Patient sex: M
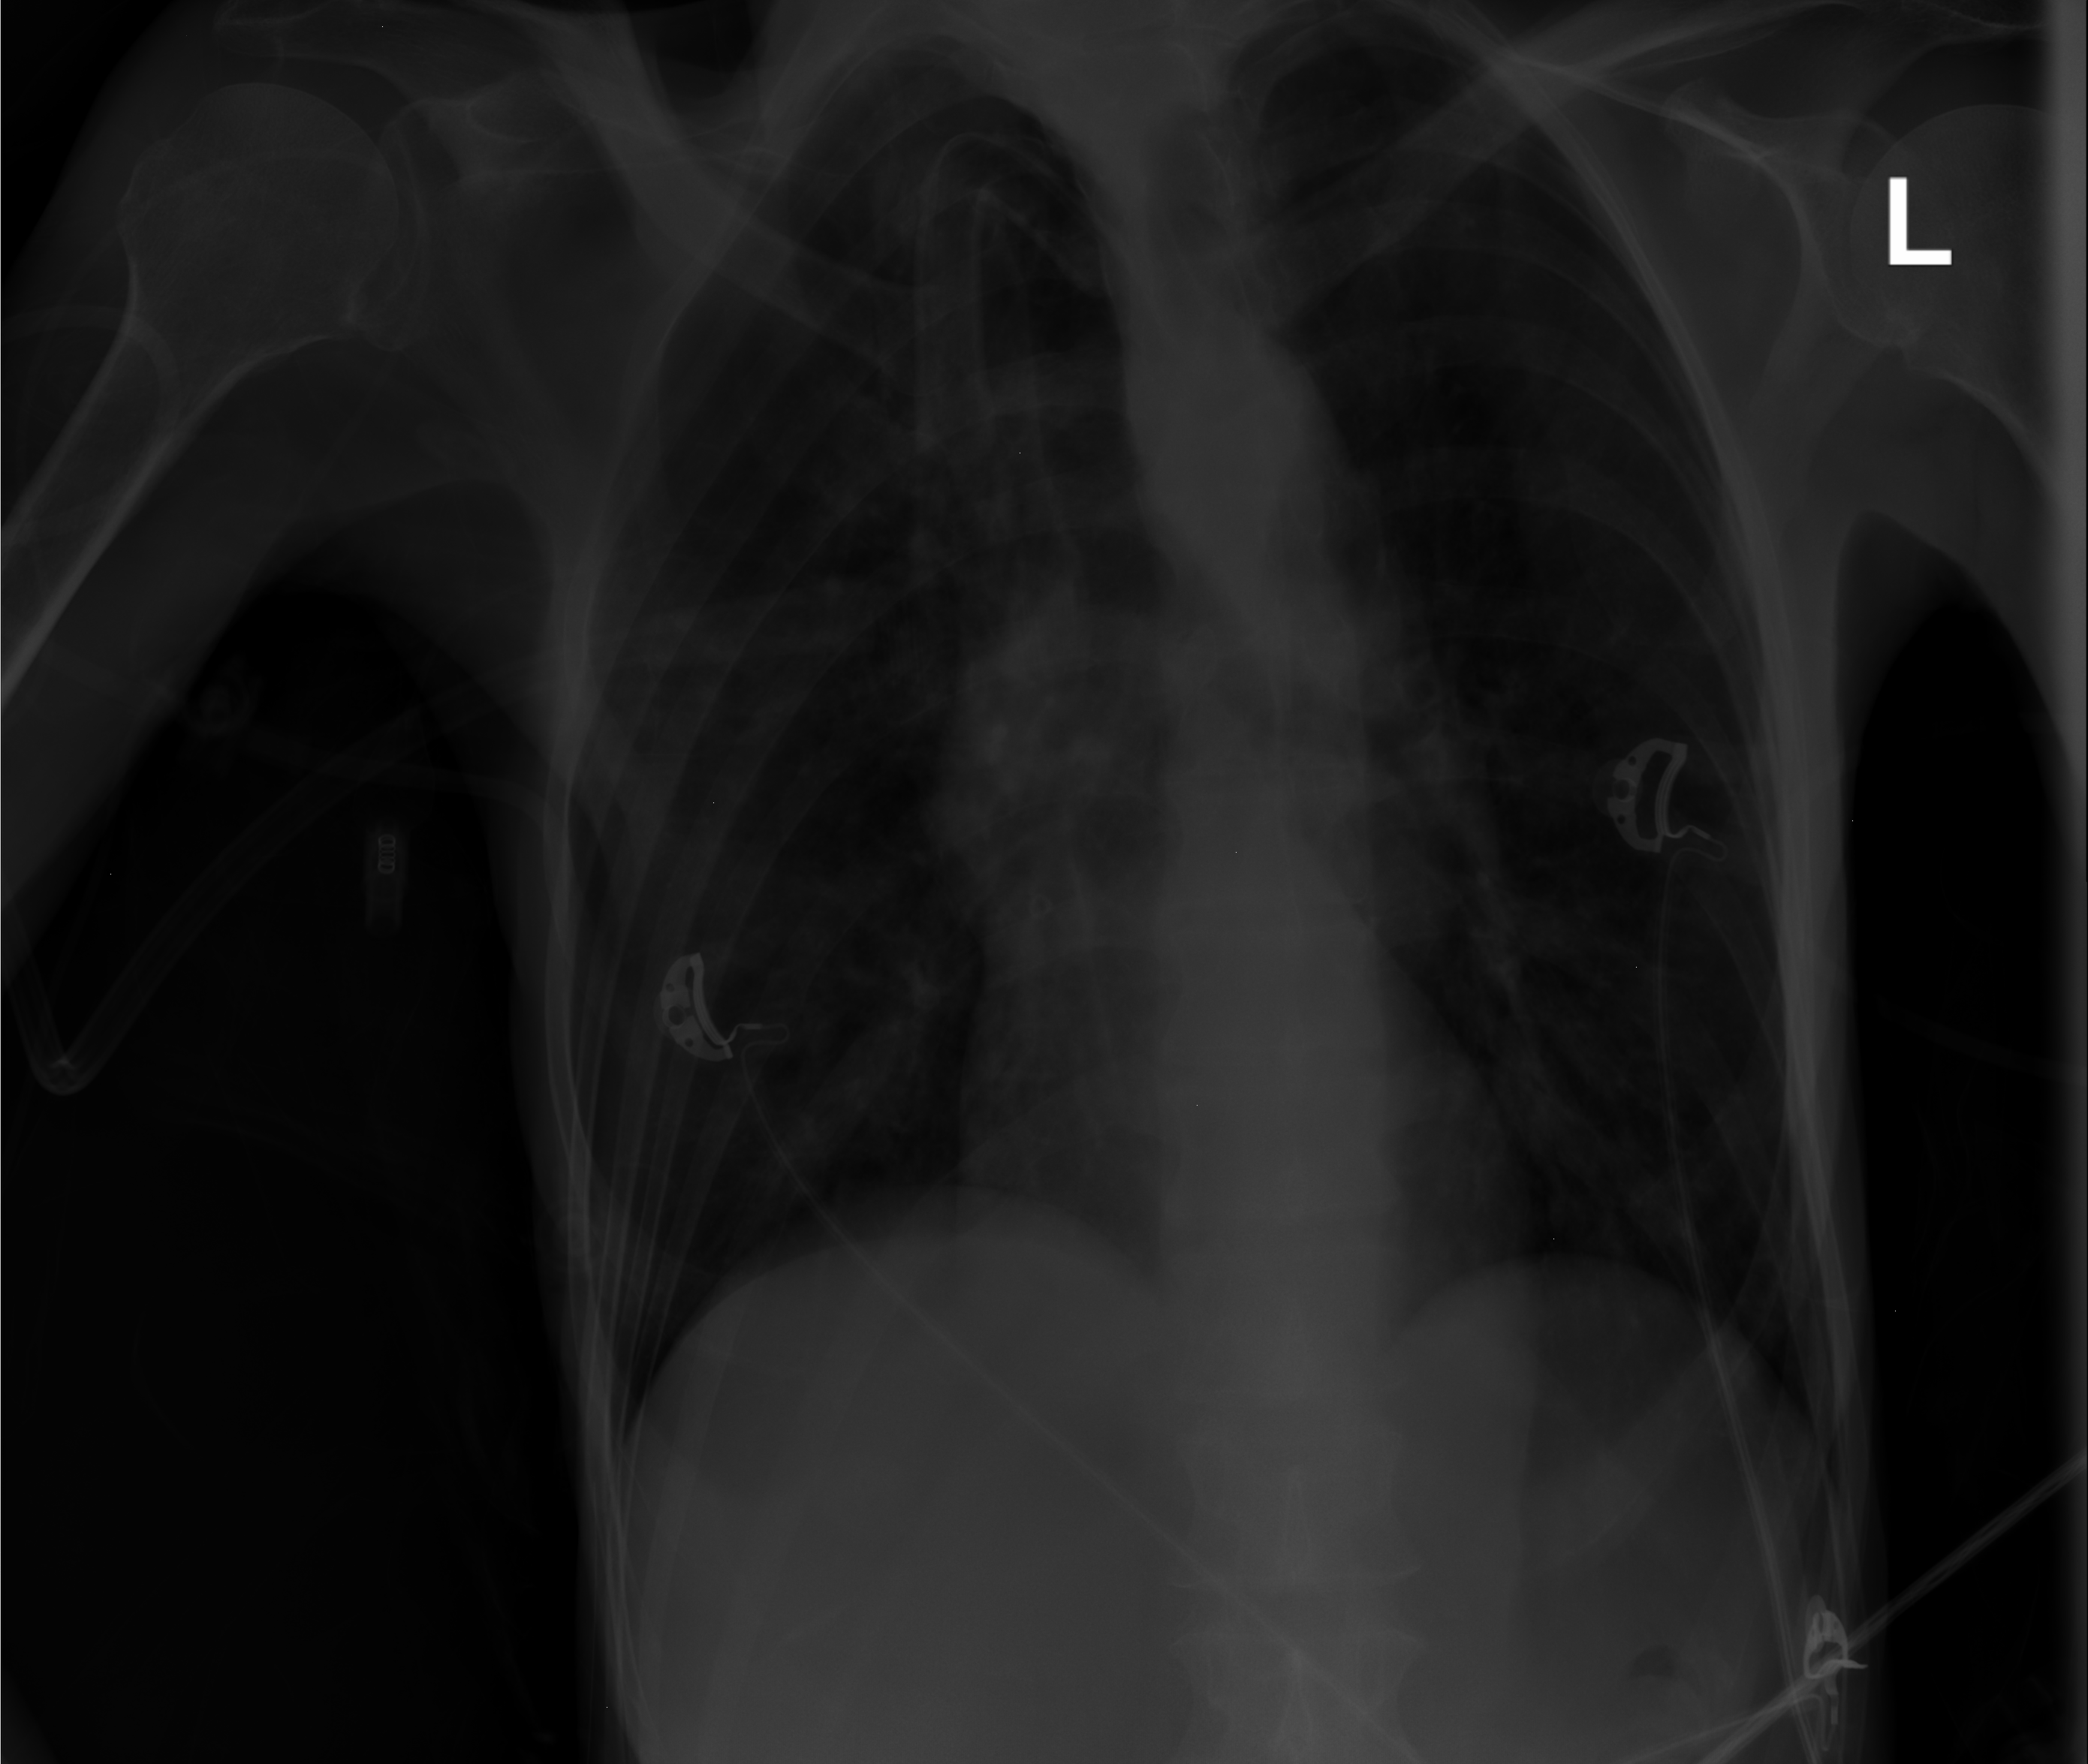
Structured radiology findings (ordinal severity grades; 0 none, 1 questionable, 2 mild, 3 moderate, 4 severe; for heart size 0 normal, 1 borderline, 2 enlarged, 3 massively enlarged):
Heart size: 0
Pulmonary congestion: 0
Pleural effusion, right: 0
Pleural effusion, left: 0
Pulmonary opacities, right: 3
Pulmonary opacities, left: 0
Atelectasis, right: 0
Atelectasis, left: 0